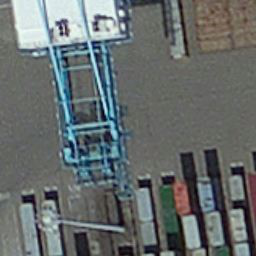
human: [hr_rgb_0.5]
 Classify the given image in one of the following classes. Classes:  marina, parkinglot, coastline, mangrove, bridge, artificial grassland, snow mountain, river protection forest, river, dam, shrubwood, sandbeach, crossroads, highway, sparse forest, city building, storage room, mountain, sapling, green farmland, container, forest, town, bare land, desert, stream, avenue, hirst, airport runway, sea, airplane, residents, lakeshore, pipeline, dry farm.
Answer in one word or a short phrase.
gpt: container